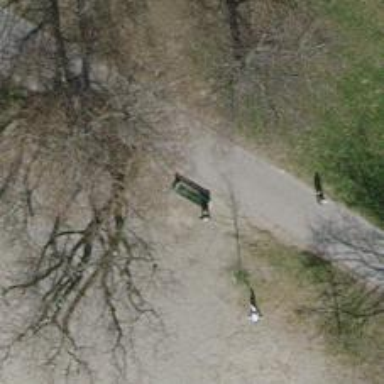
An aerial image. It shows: Bench for seating.